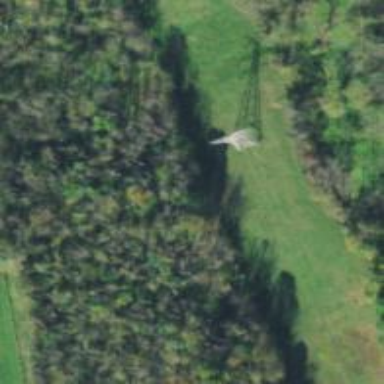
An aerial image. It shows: Lattice structure tower used for power distribution.